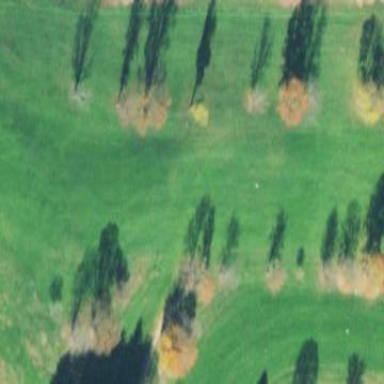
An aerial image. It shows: Golf fairway surrounded by grass.